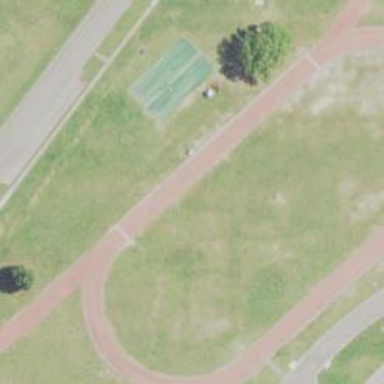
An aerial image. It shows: Track in leisure land.